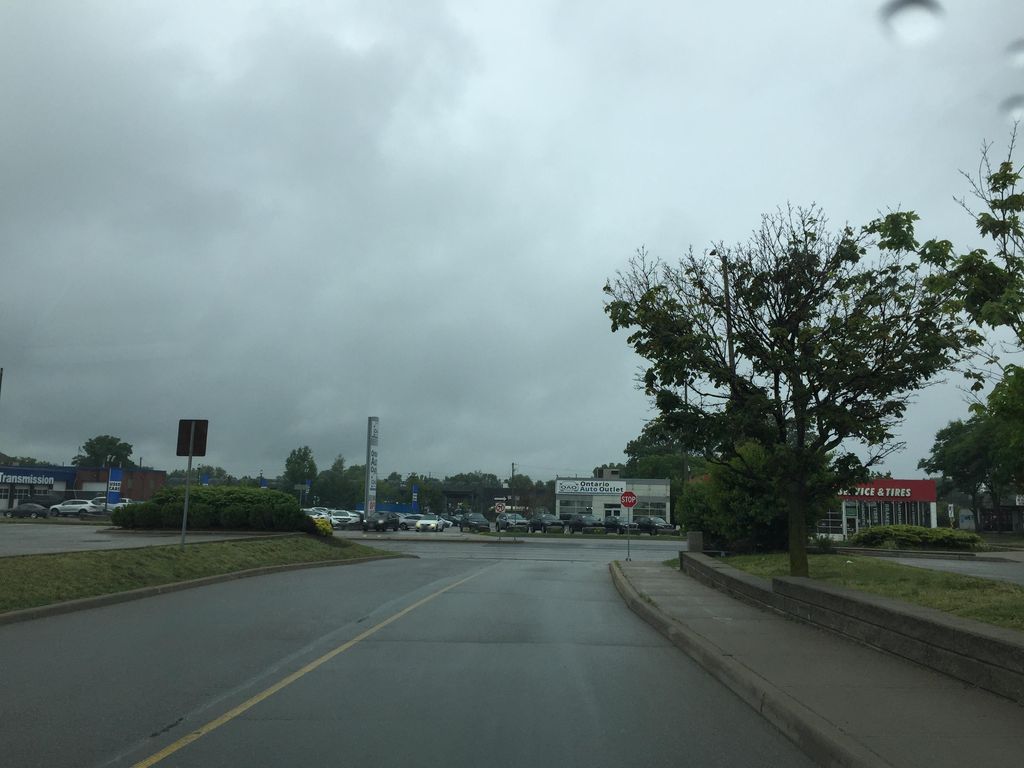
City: kitchener-waterloo